Question: I have a single image with various tabs for navigation as shown :-

I want that i use the same image to point to different link either by using mapping or some coordinates.
Can anyone help me through code to do so ???
OR any link will do the job.
Thanks in advance :) :)
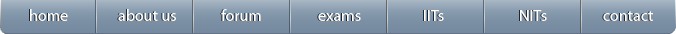
Answer: use map
sample:
'''
<img src=ur_image usemap="#linkmap">
<map name="linkmap">
<area shape="rect" coords="x1,y1,x2,y2" href="url_1" />
<area shape="rect" coords="some other coords" href="url_2" />
<area shape="rect" coords="some other coords" hhref="url_3" />
</map>
'''
where (x1,y1) is a coord of top left vertex of the rectangle 1 ("home tab") and (x2,y2) is bottom right vertex of the same rectangle. and so on for all the rectangles there.